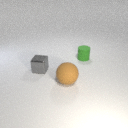
small gray metal cube to the left of small green rubber cylinder